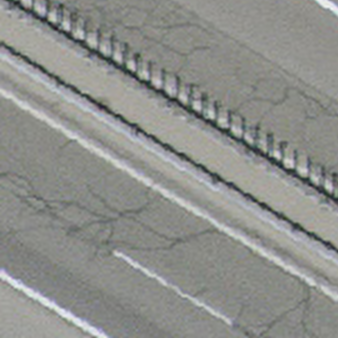
Label: other